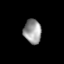
Tissue: lung
Cell type: T cells
Senescence score: 0.2364
Nuclear area (px): 419
Mean DAPI intensity: 152.857